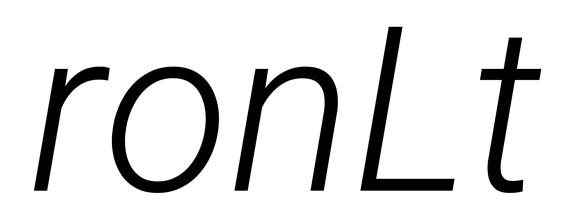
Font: Roboto-Italic_Light_Italic